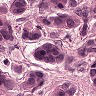
Metastatic tissue present: yes